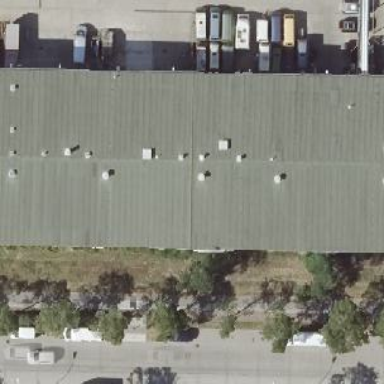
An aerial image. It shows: Industrial building housing car rental service.